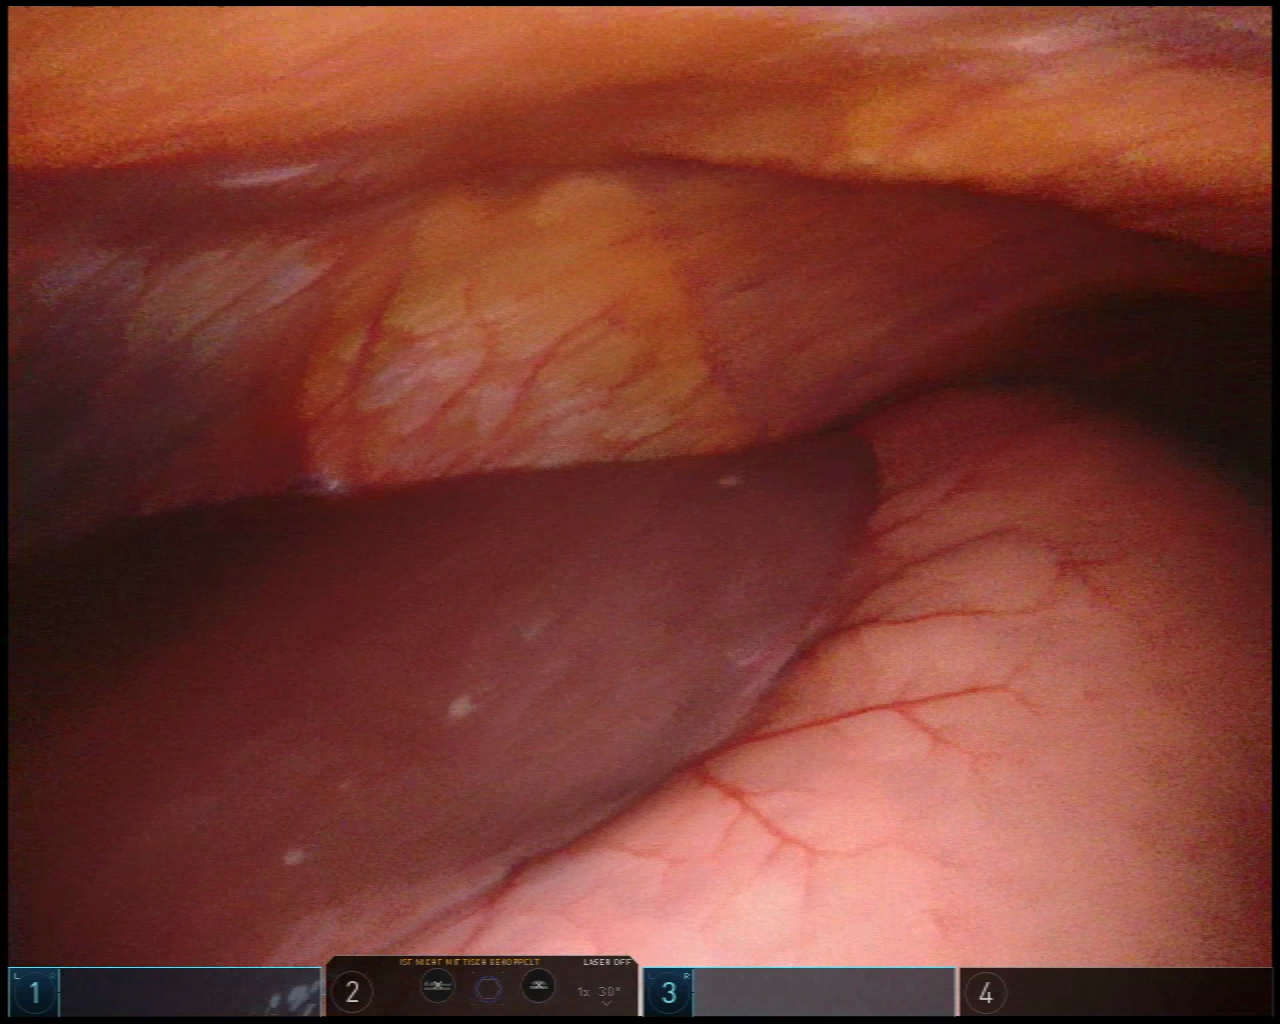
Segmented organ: liver
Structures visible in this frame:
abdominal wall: yes
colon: no
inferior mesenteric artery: no
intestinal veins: no
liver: yes
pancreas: no
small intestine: no
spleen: no
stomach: yes
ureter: no
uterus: no
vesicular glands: no